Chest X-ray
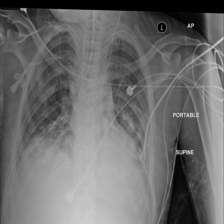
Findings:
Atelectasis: negative
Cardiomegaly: negative
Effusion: negative
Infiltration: positive
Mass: negative
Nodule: positive
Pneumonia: negative
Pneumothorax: negative
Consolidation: positive
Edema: negative
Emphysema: negative
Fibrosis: negative
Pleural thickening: negative
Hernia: negative